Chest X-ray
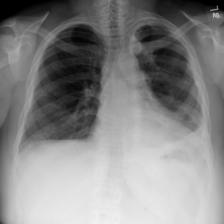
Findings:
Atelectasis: negative
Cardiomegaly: negative
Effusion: negative
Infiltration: negative
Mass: negative
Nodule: negative
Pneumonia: negative
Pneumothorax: negative
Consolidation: negative
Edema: negative
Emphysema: negative
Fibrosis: negative
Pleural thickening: positive
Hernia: negative